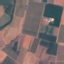
Land use / land cover: PermanentCrop